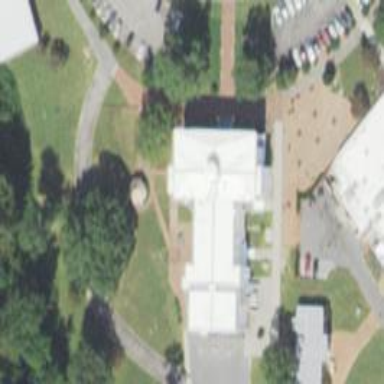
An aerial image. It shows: School.